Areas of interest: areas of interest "Zhonghua Yuan Swimming Hall"
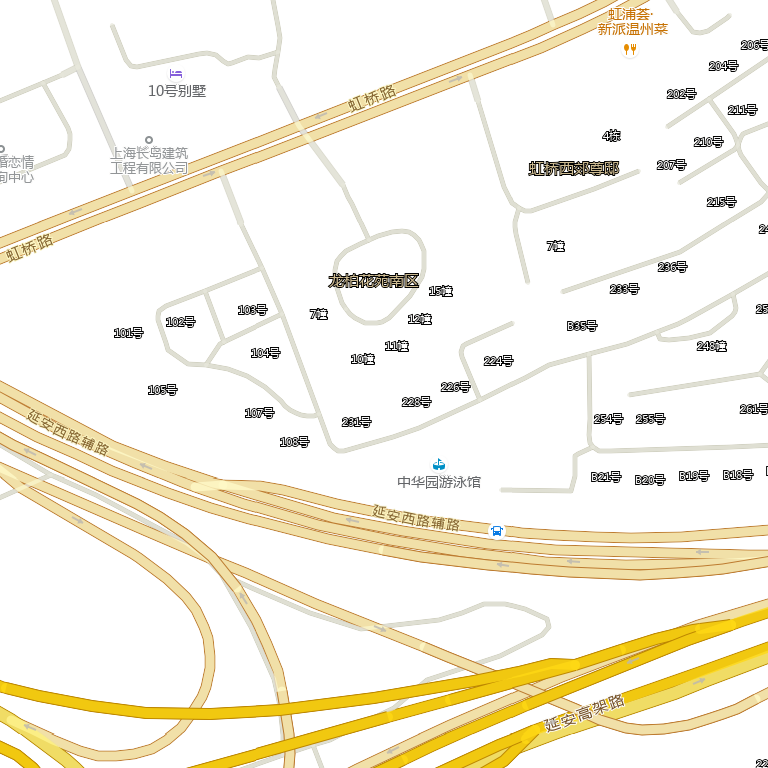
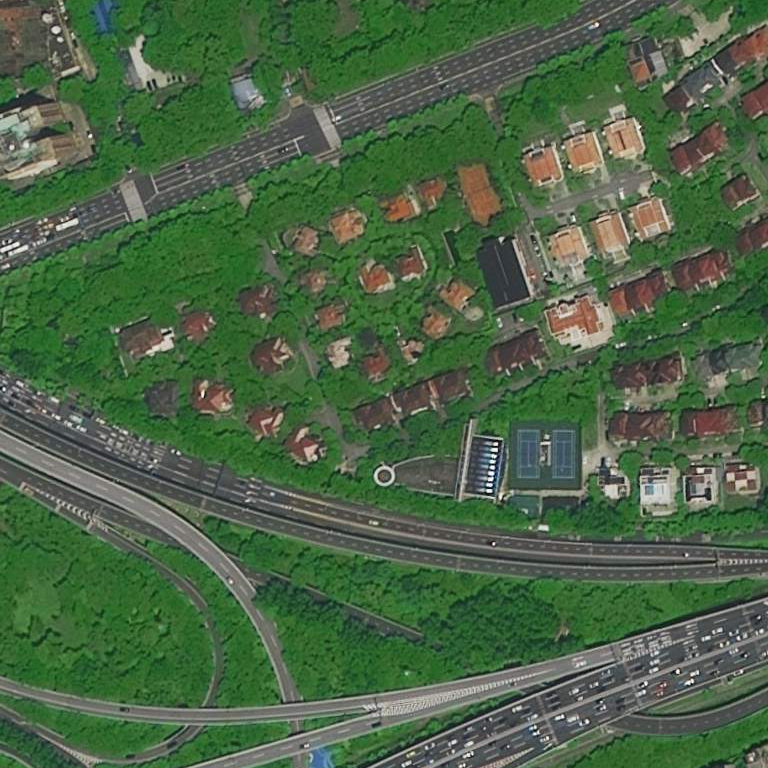